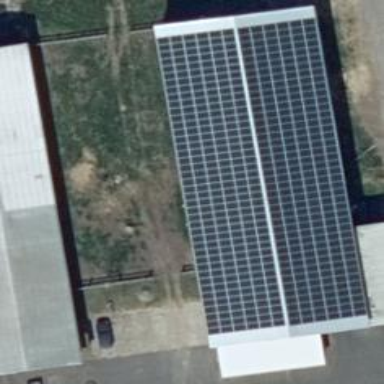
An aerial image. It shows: Building featuring small installation solar photovoltaic panel for electricity generation.